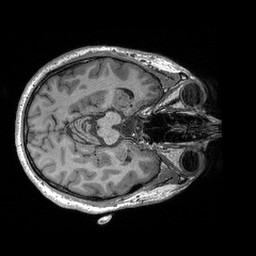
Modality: T1w
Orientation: axial
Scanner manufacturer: siemens
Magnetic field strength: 3 T
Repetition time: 2.3 s
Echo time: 0.00298 s